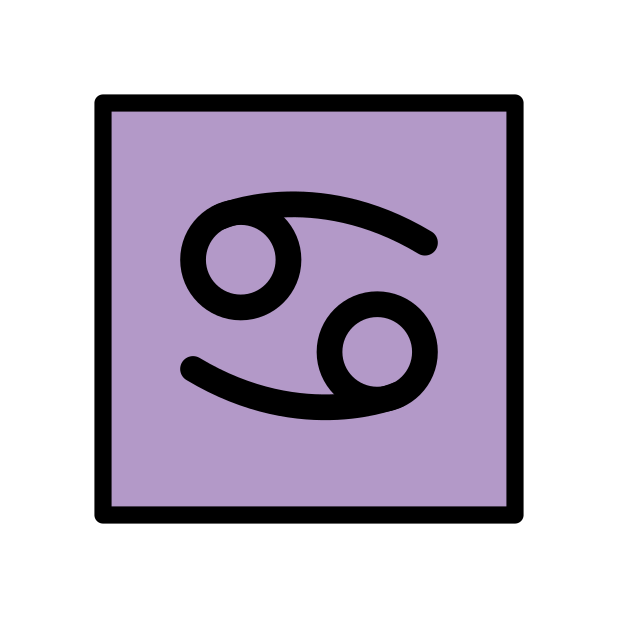
Emoji: ♋
Name: cancer
Unicode: 0x264b